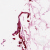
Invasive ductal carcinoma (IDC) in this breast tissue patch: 0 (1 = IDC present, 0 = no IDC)